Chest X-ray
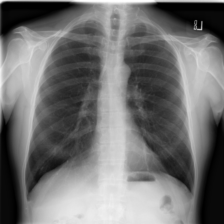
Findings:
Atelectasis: negative
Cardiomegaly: negative
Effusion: negative
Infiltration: positive
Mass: negative
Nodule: negative
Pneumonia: negative
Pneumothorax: negative
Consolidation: negative
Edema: negative
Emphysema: negative
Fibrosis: negative
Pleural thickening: negative
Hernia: negative